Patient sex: M
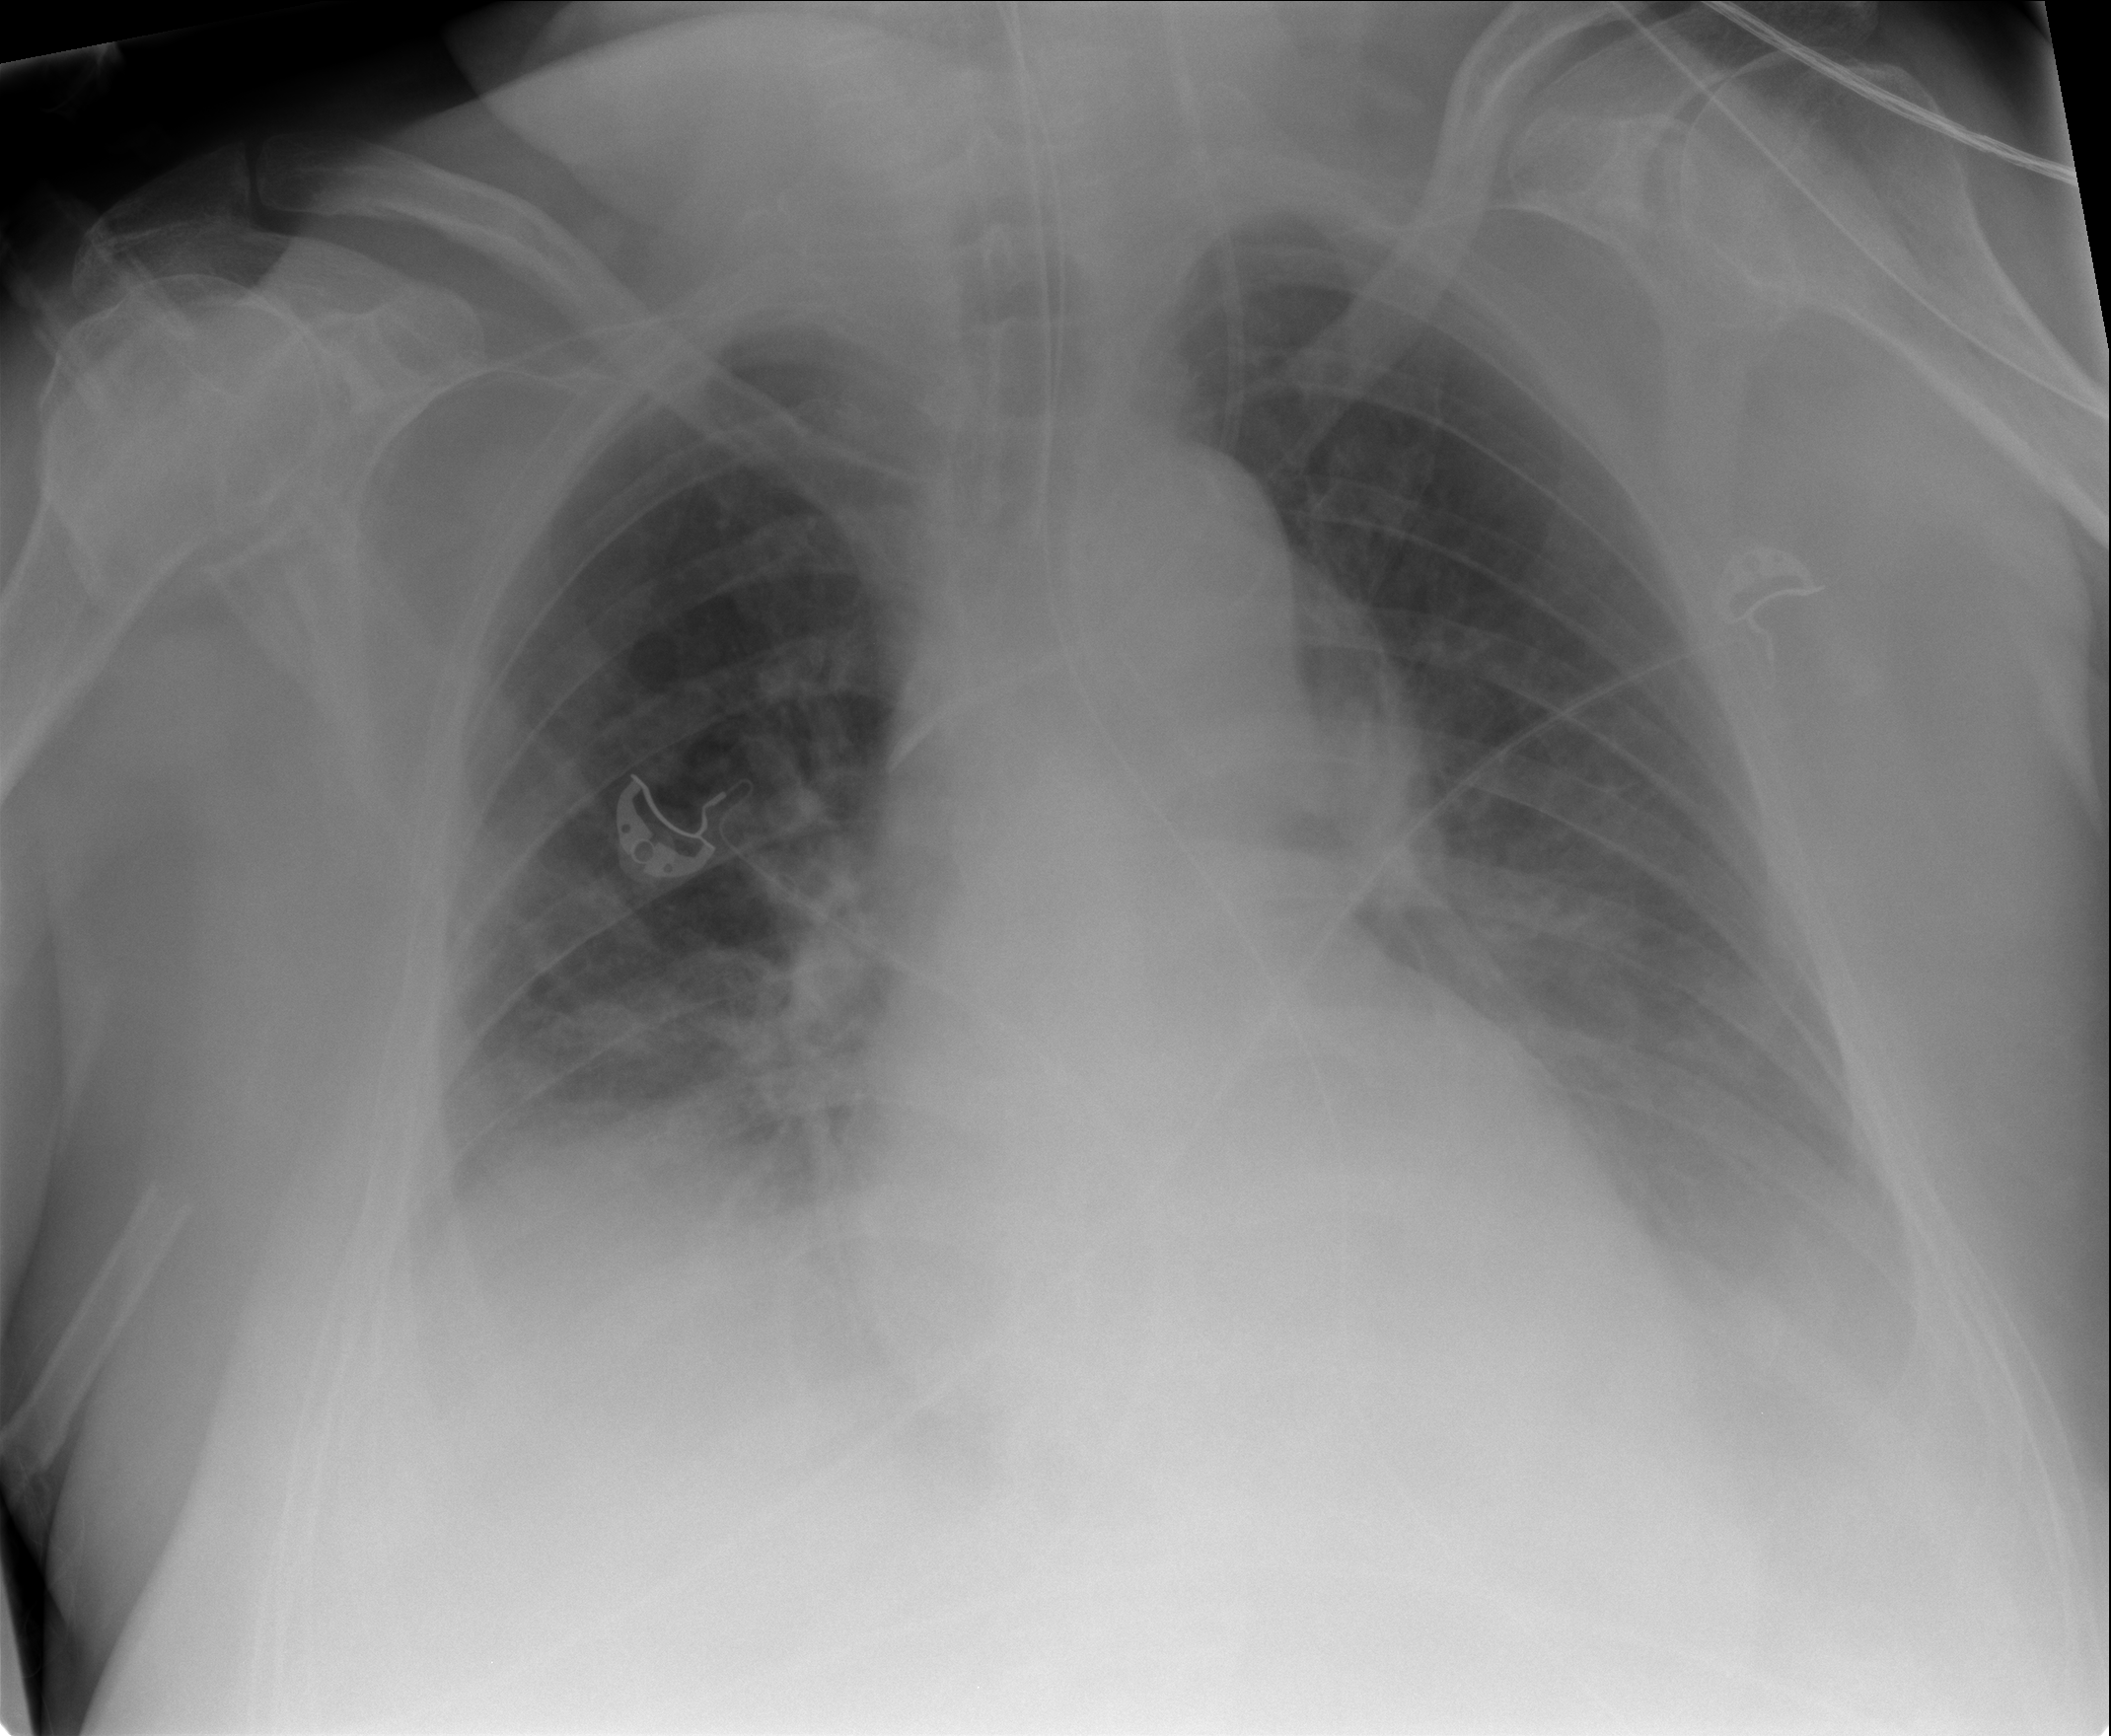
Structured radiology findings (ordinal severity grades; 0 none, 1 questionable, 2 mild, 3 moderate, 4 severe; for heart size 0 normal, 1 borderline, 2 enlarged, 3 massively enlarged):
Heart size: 0
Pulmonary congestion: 2
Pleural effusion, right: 2
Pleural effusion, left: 2
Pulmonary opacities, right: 2
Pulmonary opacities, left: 0
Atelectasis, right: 2
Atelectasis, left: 0